Question: My DataGrid has a ContextMenu assigned which contains commands to do something with the selected row(s). That works fine already.
The problem is, every time the ContextMenu is opened (either by right mouse button or menu key), the DataGrid loses its focus and the selected row changes its background colour from blue to light grey. That's so much of a contrast that the user gets the impression that the selection is cleared and isn't sure if the context menu opens for the correct row.
That colour change is perfectly fine, a non-focused item should not have a focus colour. But opening a context menu just shouldn't trigger it.
Here's some XAML code:
'''
<DataGrid
HeadersVisibility="Column"
HorizontalGridLinesBrush="#cccccc" VerticalGridLinesBrush="#cccccc"
BorderBrush="#cccccc" Background="{x:Null}"
CanUserReorderColumns="False" IsReadOnly="True"
ItemsSource="{Binding MyItems, NotifyOnTargetUpdated=True}"
AutoGenerateColumns="False"
SelectionChanged="DataGrid_SelectionChanged">
<DataGrid.Columns>
<DataGridTextColumn .../>
<DataGridTextColumn .../>
<DataGridTextColumn .../>
</DataGrid.Columns>
<DataGrid.ContextMenu>
<ContextMenu DataContext="{Binding PlacementTarget.DataContext, RelativeSource={RelativeSource Self}}">
<MenuItem Header="Command text" Command="{Binding MyCommand}"/>
</ContextMenu>
</DataGrid.ContextMenu>
</DataGrid>
'''
And the annotated screenshot of the issue:

How can I fix that?
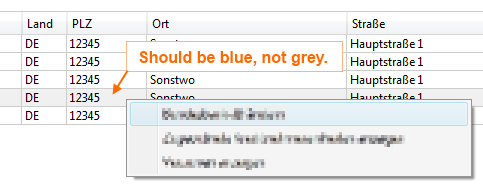
Answer: Since I just happened to have the same problem, I found the solution (for me) in another question on SO:
<URL>
I just copied the DataGridCell style into my code and it worked.